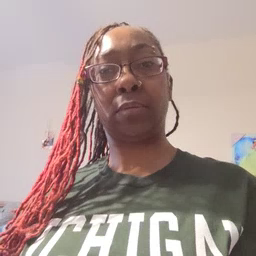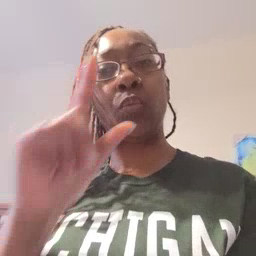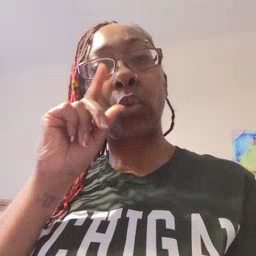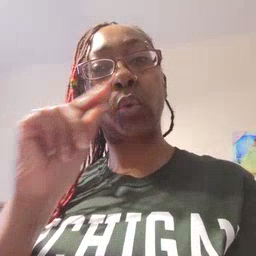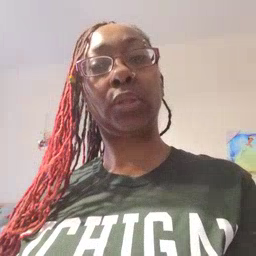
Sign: bird